Field crop: tomato
Growth stage: 1
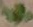
Species: solanum